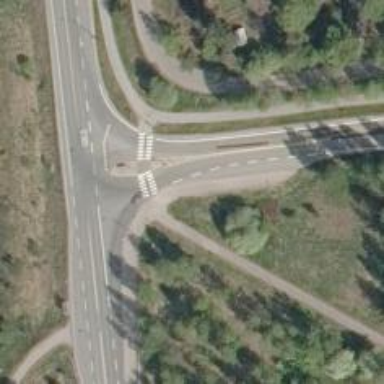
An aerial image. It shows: Asphalt road at the secondary link level.